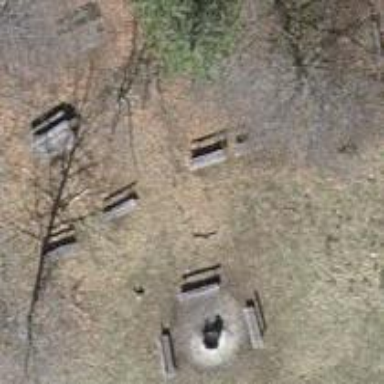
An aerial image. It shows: Bench.